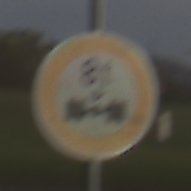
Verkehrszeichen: TatsaechlicheAchslast
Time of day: SunriseSunset
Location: Outdoor (Suburban)
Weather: PartlyCloudy
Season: NotSpecified
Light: Natural